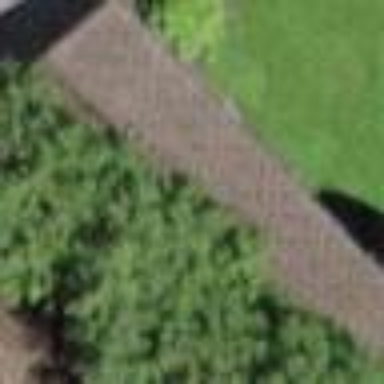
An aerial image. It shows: View of roof of building.